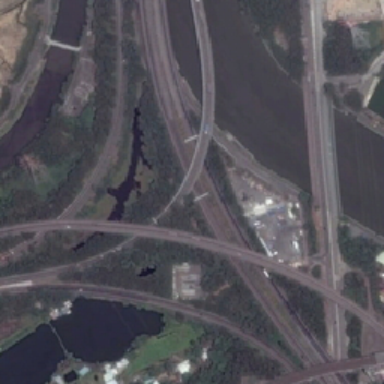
There is a long river around the bridge .